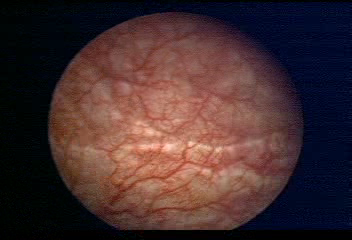
Modality: WLC
Class: Normal mucosa
Bladder cancer association: No